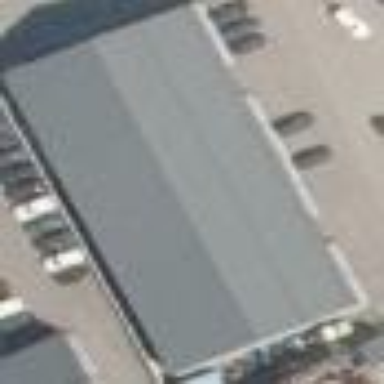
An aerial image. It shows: Warehouse used for storage.